I will show an image sequence of human cooking. I have annotated the images with numbered circles. Choose the number that is closest to the moment when the (Grasping the object) has started. You are a five-time world champion in this game. Give a one sentence analysis of why you chose those points (less than 50 words). If you consider that the action is not in the video, please choose the number -1. Provide your answer at the end in a json file of this format: {"points": []}
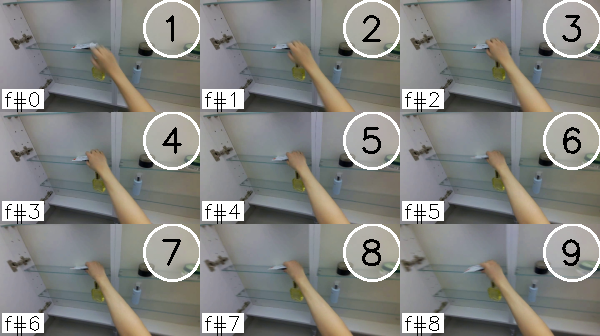
Frame 5 shows the clearest moment of hand-object contact.
{"points": [5]}